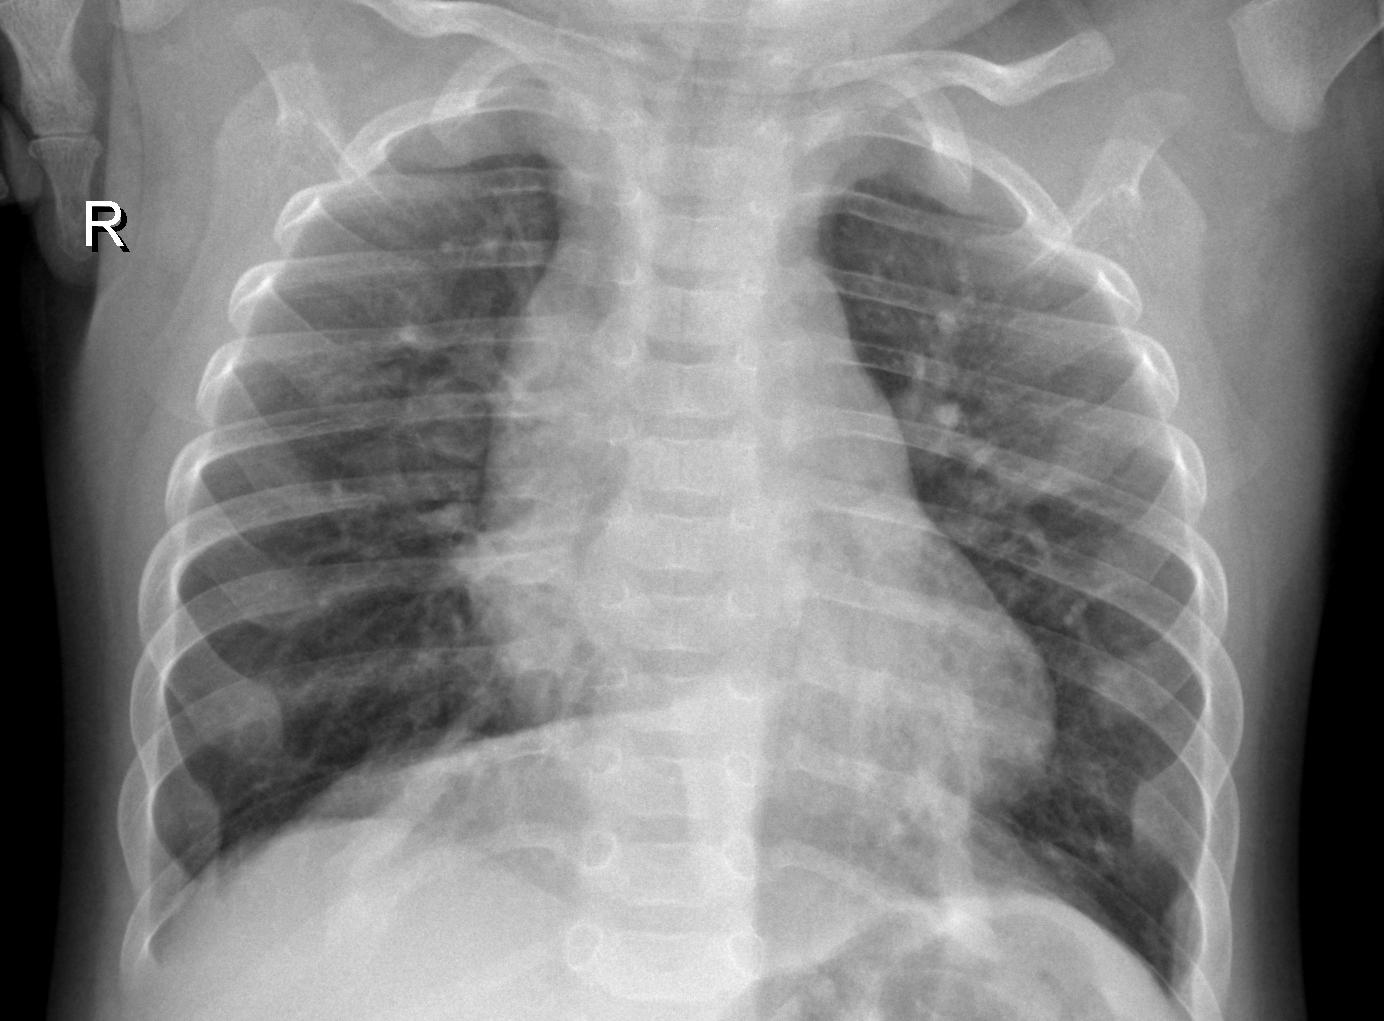
Diagnosis: PNEUMONIA